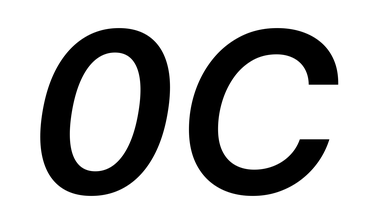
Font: Inter-Italic_SemiBold_Italic